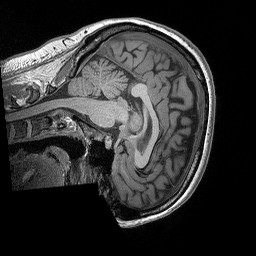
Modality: T1w
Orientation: sagittal
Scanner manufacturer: siemens
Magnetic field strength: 3 T
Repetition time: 2.3 s
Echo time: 0.00298 s